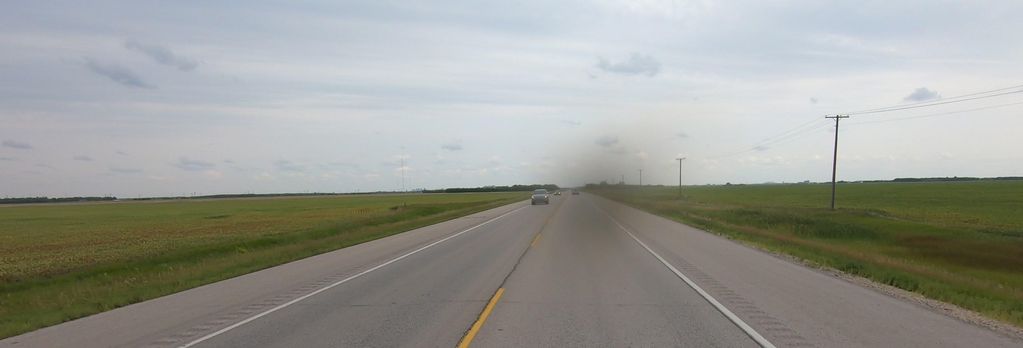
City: winnipeg